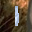
Label: 1